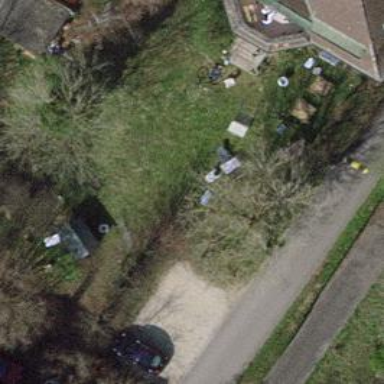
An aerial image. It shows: Deciduous broadleaved tree in garden.